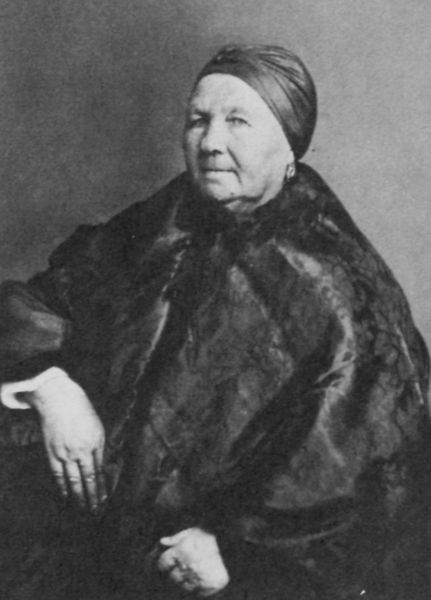
Titel: Porträt
Künstler: Russischer Photograph
Standort: London
Institution: Royal Anthropological Institute
Schlagwörter: dunkel, hand, kopf, mann, schatten, umhang, weiß, sitzen, ellbogen, finger, frau, frisur, geste, grau, haar, hell, hintergrund, hut, kleid, licht, mund, nase, ohr, ohrring, schwarz, blick, dame, tuch, haube, alt, jacke, mütze, wand, alte, arm, arme, augen, falten, gesicht, kleidung, pelz, bild, bildnis, hände, portrait, porträt, kalt, auge, gewand, haare, halbfigur, mantel, ohrringe, frontal, kinn, lippen, ohren, seide, fell, kopfbedeckung, lächeln, wangen, beobachten, backen, weis, ausdruck, dick, falte, kopftuch, glanz, glänzend, glatt, wange, skepsis, ohrläppchen, foto, fotografie, photographie, schwarz-weiss, brokat, photo, schwarz weis, selbstportrait, pelzmantel, halbprofil, doppelkinn, hellgrau, gebunden, reflex, fragend, oma, fotographie, turban, brau, auflehnen, stupsnase, nadar, knollnase, dich, kamera, russin, jacle, fott, muttermahl, mantel umahng, wichtige person, turban+, indianaer